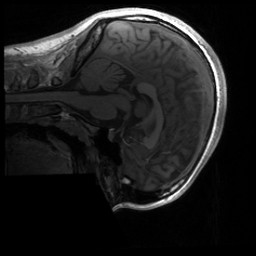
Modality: T1w
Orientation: sagittal
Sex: female